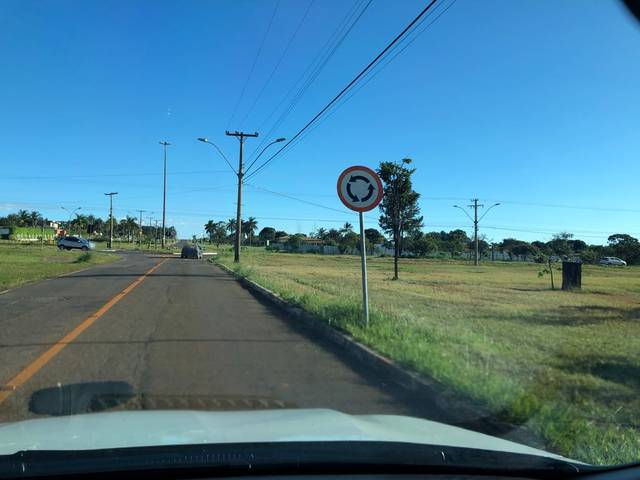
Region: Brazil
Coordinates: -15.898, -47.927